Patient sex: M
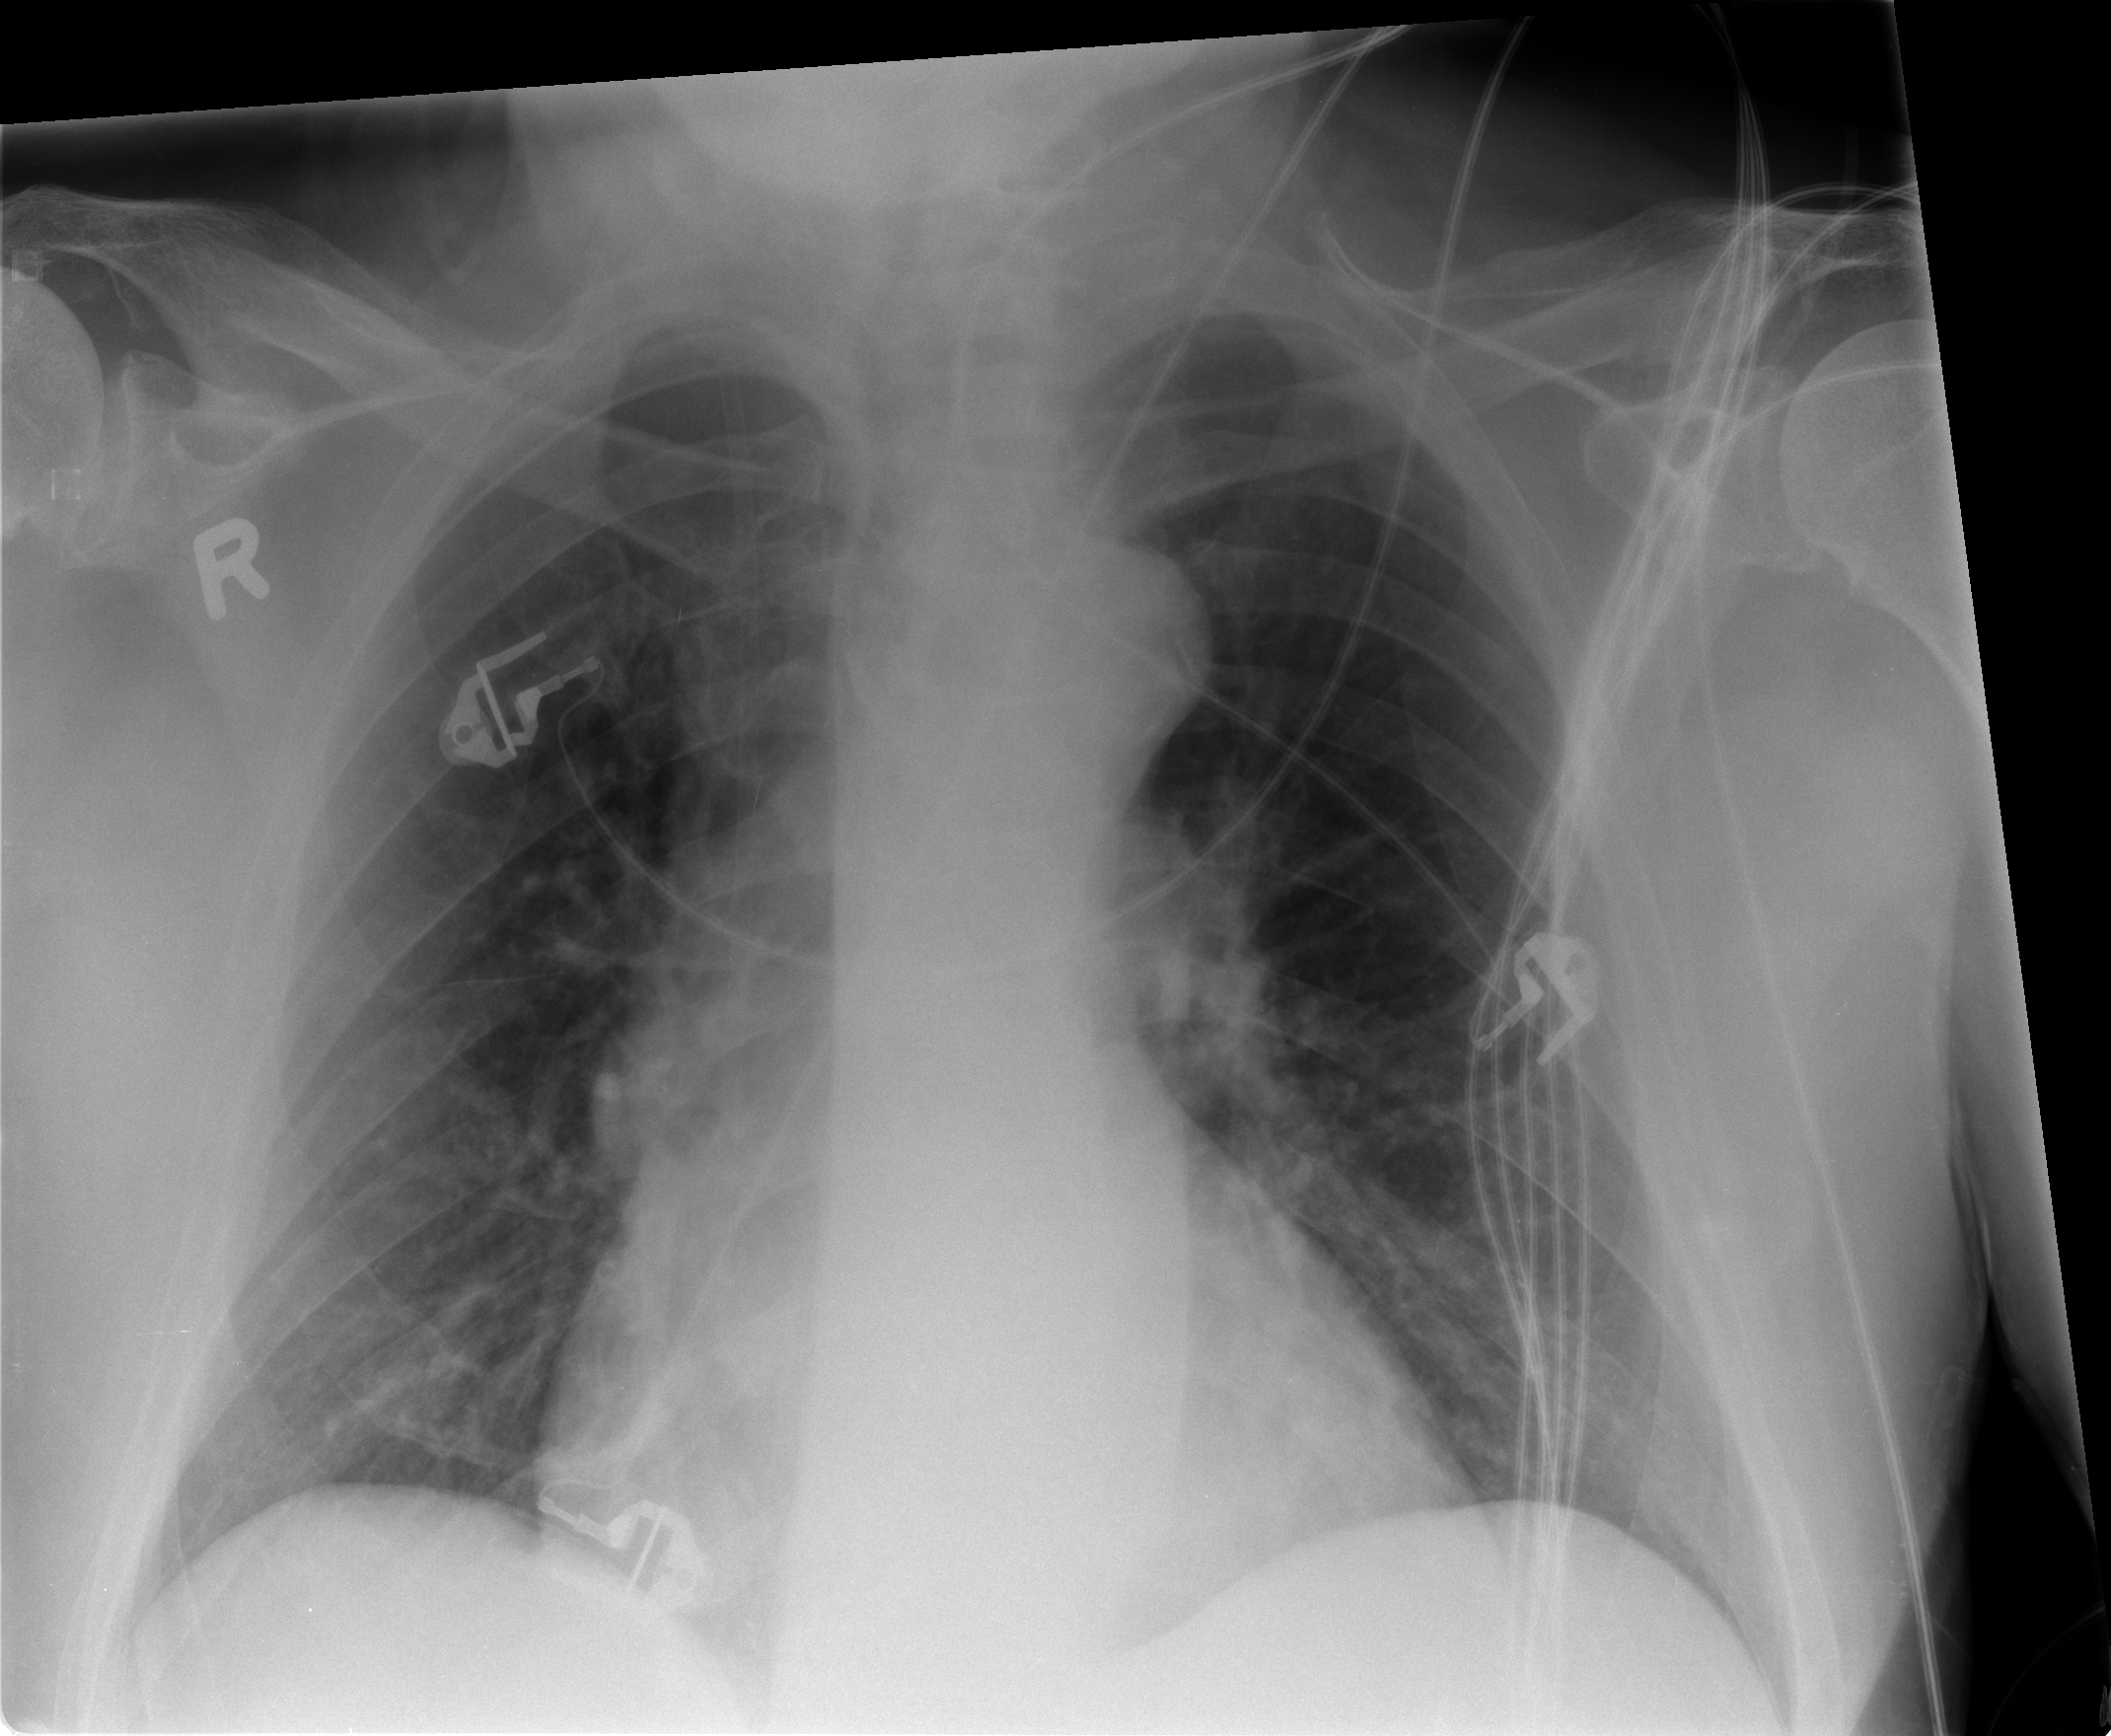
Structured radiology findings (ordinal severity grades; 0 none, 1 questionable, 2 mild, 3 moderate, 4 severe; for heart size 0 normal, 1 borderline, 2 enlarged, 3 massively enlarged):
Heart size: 0
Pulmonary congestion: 2
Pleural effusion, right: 0
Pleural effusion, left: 0
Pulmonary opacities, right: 0
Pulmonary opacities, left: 0
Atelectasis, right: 0
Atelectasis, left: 0